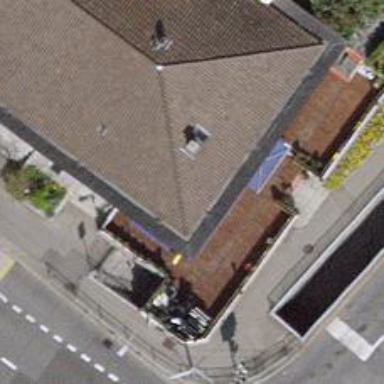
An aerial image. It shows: Restaurant.